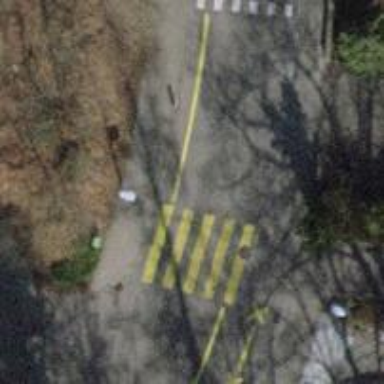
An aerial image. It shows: Marked crossing with zebra stripes on the road.